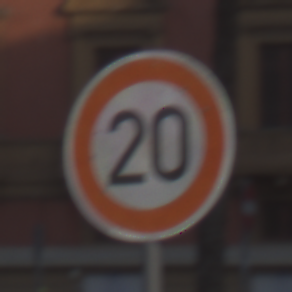
Verkehrszeichen: Geschwindigkeit20
Umgebung: Outdoor, Urban
Tageszeit: SunriseSunset
Wetter: PartlyCloudy
Licht: Natural
Jahreszeit: NotSpecified
Kontrast: LowContrast